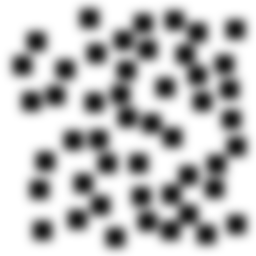
Squares: 48
Triangles: 0
Stars: 0
Total shapes: 48